Field crop: maize
Growth stage: 1
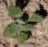
Species: chenopodium